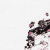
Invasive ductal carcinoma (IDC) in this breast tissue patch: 0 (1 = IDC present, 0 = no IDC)